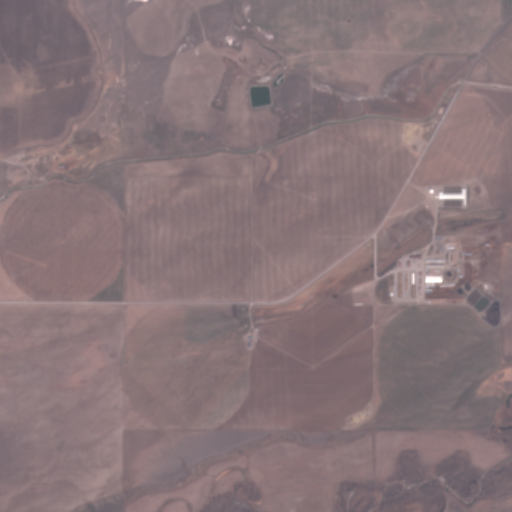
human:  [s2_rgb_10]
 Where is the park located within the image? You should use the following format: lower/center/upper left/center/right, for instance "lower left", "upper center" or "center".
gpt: There is no park in the image.